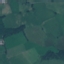
Land use / land cover class: Pasture